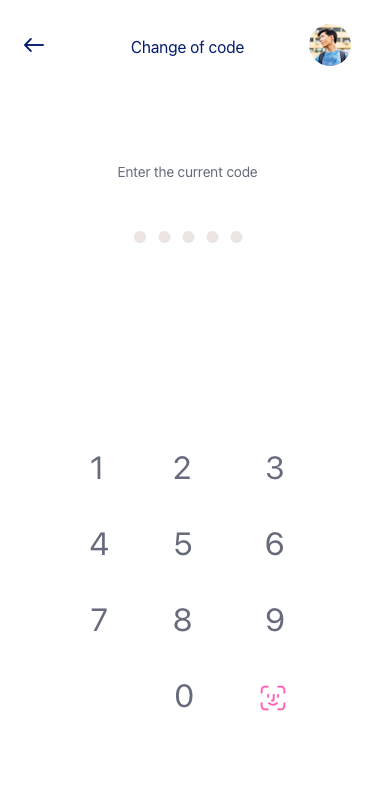
Text in this UI design:
Enter the current code
1
2
3
4
5
6
7
8
0
9